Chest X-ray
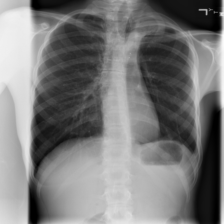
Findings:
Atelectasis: negative
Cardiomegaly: negative
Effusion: negative
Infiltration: negative
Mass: positive
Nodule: negative
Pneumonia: negative
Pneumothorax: positive
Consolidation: positive
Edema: negative
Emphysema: negative
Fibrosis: negative
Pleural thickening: negative
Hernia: negative